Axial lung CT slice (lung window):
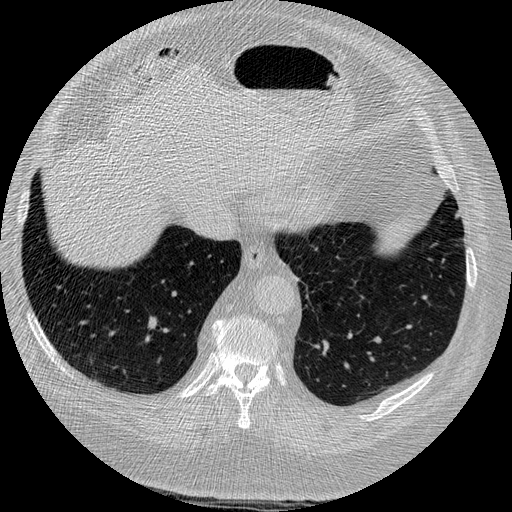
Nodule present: yes
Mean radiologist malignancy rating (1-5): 2.5